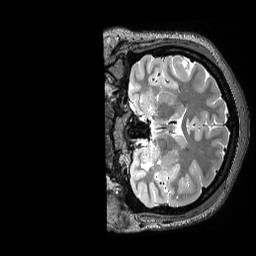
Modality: T2w
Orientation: coronal
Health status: healthy
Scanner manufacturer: siemens
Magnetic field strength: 3 T
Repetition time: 3.2 s
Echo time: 0.565 s